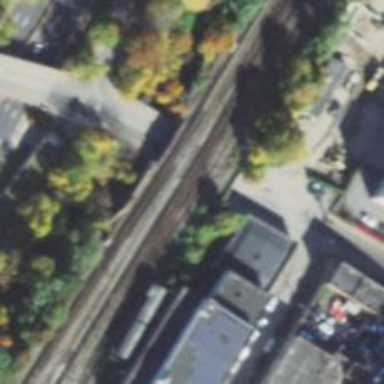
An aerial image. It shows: Electrified rail service yard.